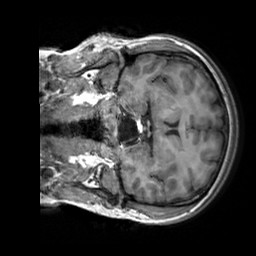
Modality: T1w
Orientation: coronal
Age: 31
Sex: female
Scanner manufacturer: siemens
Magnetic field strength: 3 T
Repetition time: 2.3 s
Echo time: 0.00303 s